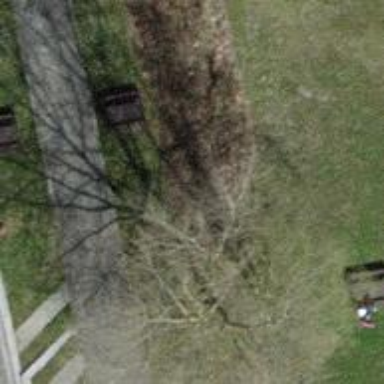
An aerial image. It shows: Picnic table located in leisure land area.